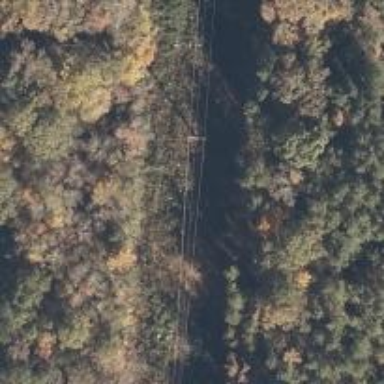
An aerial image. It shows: Power pole.